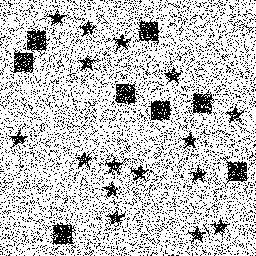
Squares: 8
Triangles: 0
Stars: 16
Total shapes: 24